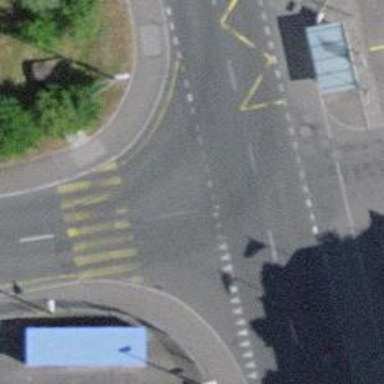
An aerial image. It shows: Road with "give way" sign.